Brain MRI, t1w sequence, axial 2D slice.
Patient: age 42, sex F, weight 95 kg, height 1.95 m
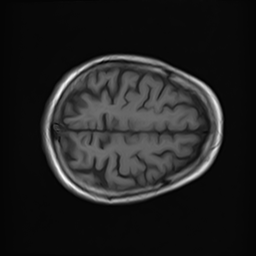